Question: I'm getting the following error whenever PHPStorm attempts to convert my SASS file to CSS using the file watchers:
'''
/Users/Ken/.rvm/gems/ruby-2.0.0-p195/bin/sass --no-cache --update style.sass:style.css
/System/Library/Frameworks/Ruby.framework/Versions/1.8/usr/lib/ruby/1.8/rubygems.rb:777:in 'report_activate_error': Could not find RubyGem sass (>= 0) (Gem::LoadError)
from /System/Library/Frameworks/Ruby.framework/Versions/1.8/usr/lib/ruby/1.8/rubygems.rb:211:in 'activate'
from /System/Library/Frameworks/Ruby.framework/Versions/1.8/usr/lib/ruby/1.8/rubygems.rb:1056:in 'gem'
from /Users/Ken/.rvm/gems/ruby-2.0.0-p195/bin/sass:22
from /Users/Ken/.rvm/gems/ruby-2.0.0-p195/bin/ruby_noexec_wrapper:14
'''
When I run the command in the terminal, everything works as expected:
'''
/Users/Ken/.rvm/gems/ruby-2.0.0-p195/bin/sass --no-cache --update style.sass:style.css
'''
Output:
'''
overwrite style.css
'''
I'm confused as to why it's complaining about Ruby 1.8 version missing SASS as I've edited my settings in PHPStorm to use Ruby 2.0 (via RVM). Here are my project settings:

Any ideas?
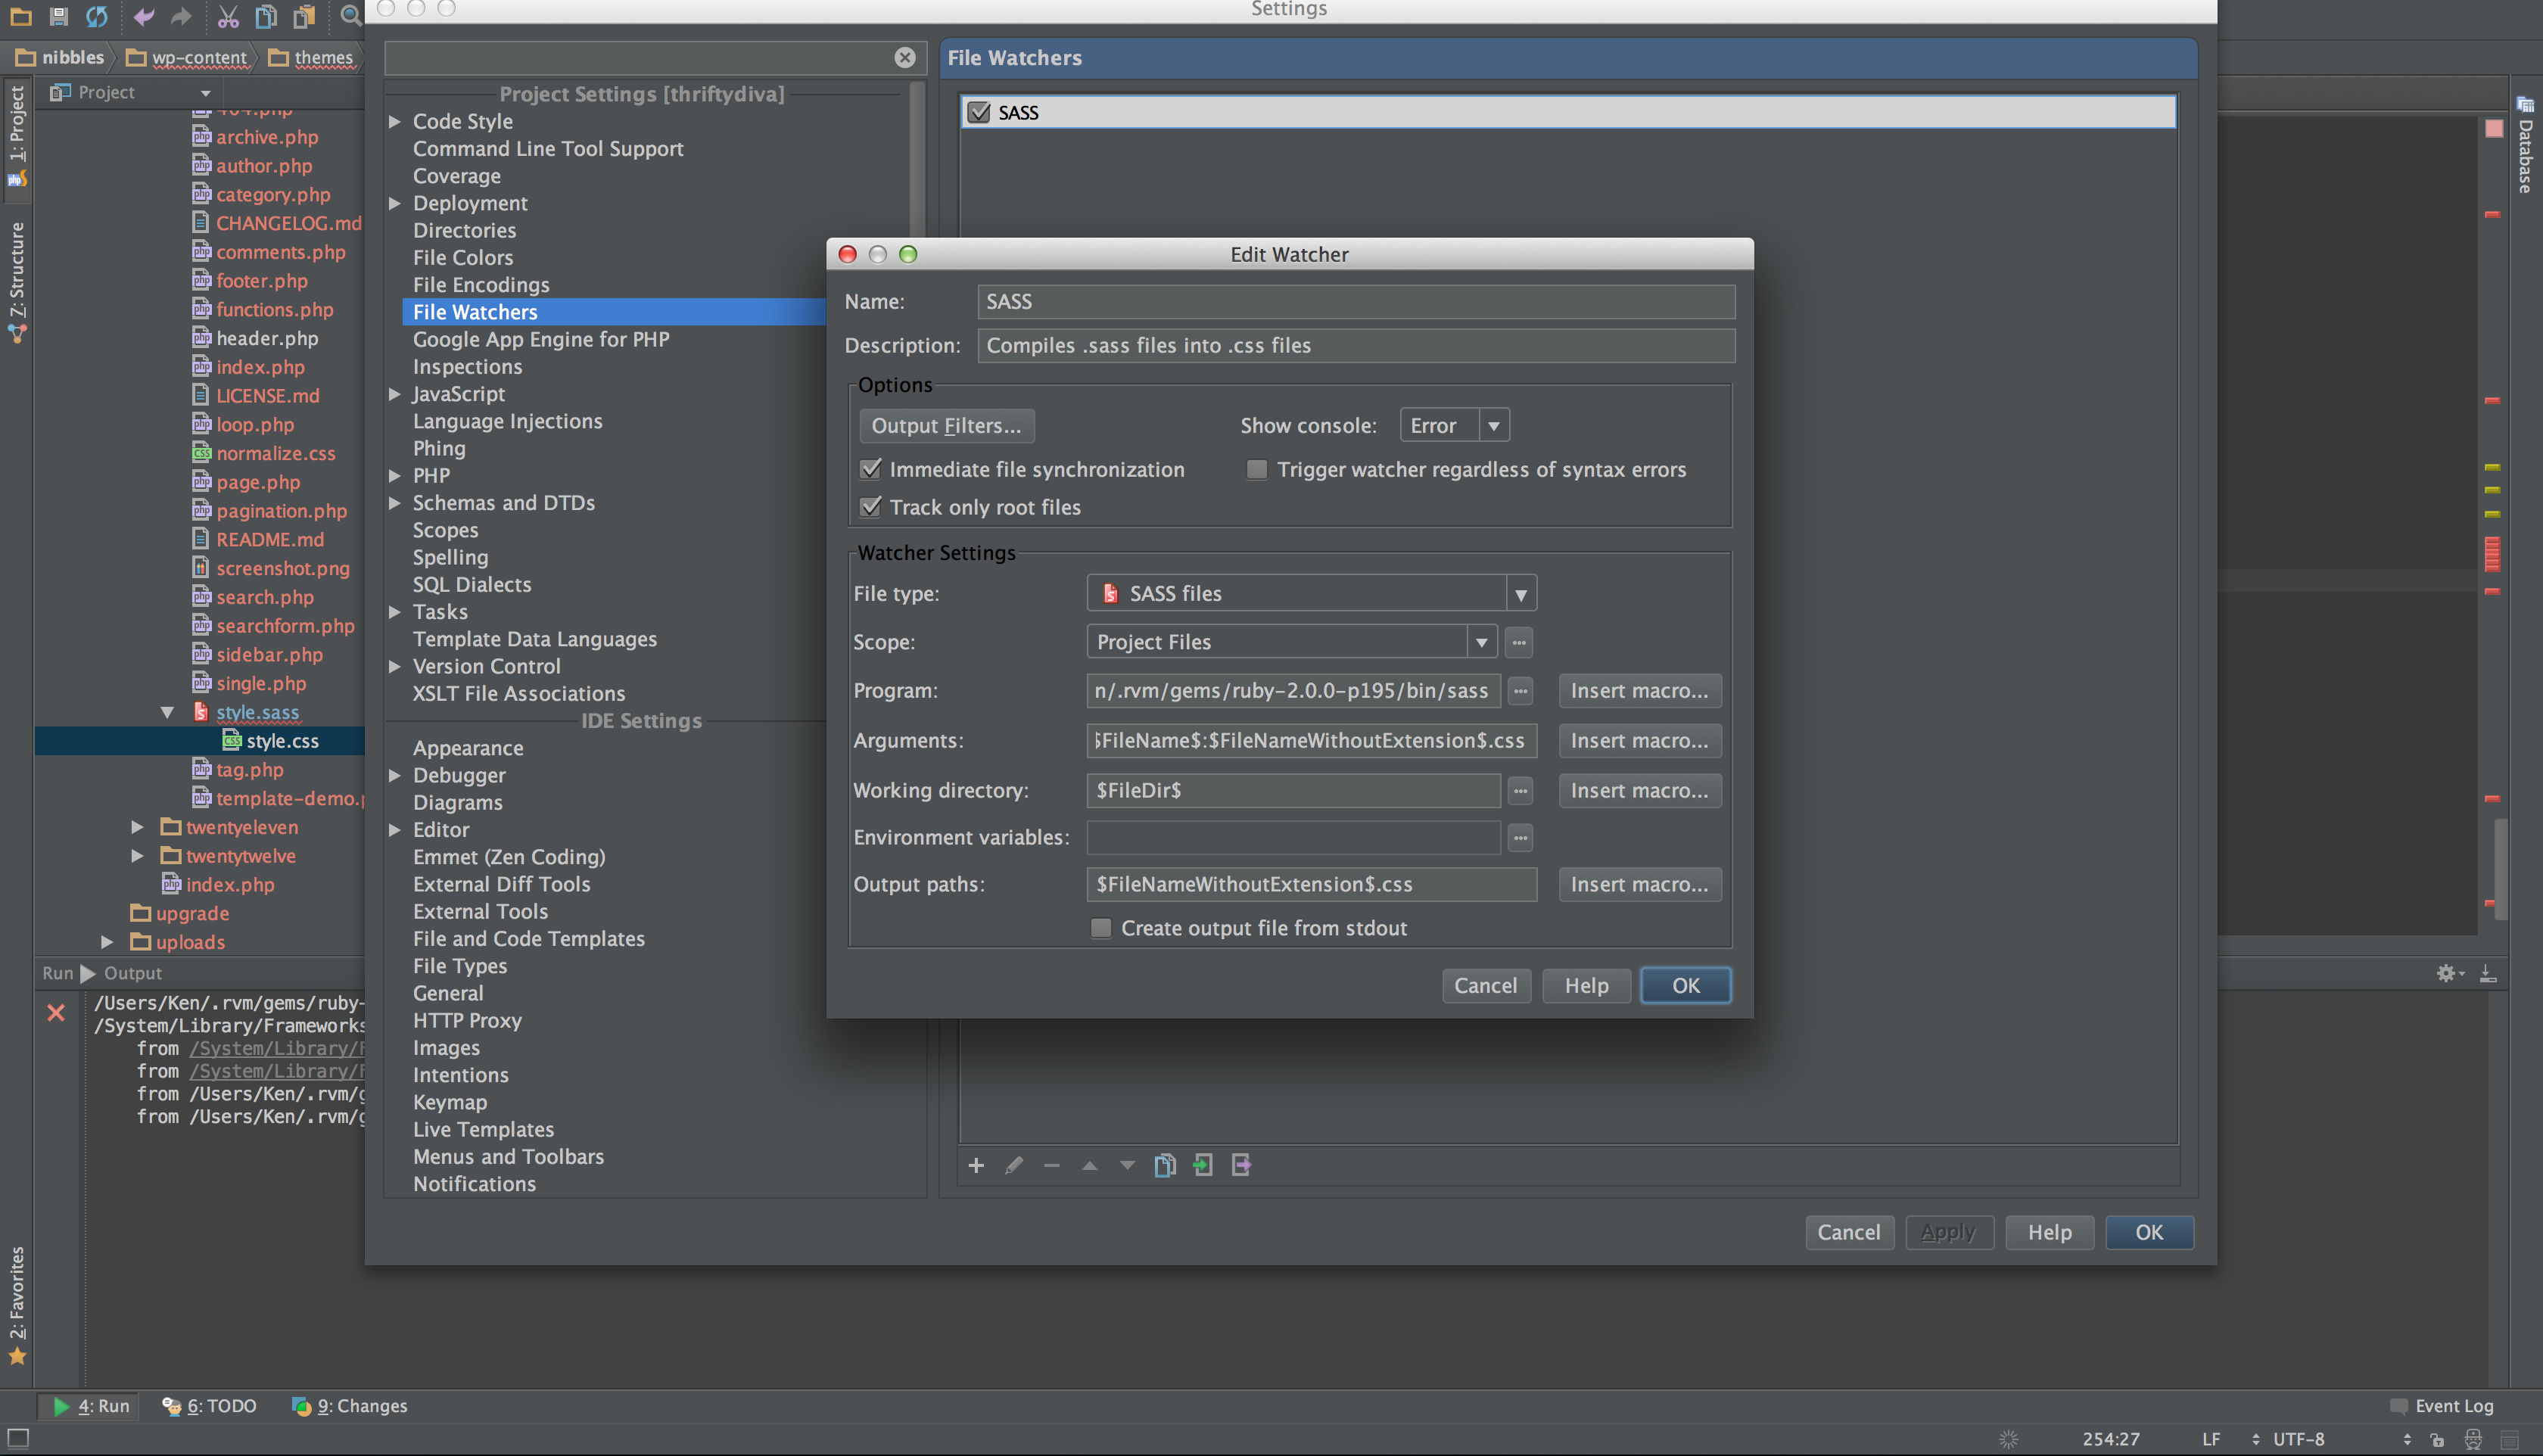
Answer: You have different 'PATH' environment in Terminal and in PhpStorm, it's <URL>.
Workarounds:
- 'open -a /Applications/PhpStorm.app/'-